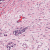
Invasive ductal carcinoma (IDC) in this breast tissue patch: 0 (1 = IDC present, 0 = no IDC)